Question: I am trying to construct a dependency wheel like this <URL> for my packages. I have written the following code. But, my wheel is not rendering properly.
'''
<!DOCTYPE html>
<meta charset="utf-8">
<body>
<script src="http://ajax.googleapis.com/ajax/libs/jquery/1.11.2/jquery.min.js"></script>
<script src="http://d3js.org/d3.v3.min.js"></script>
<script src="http://www.redotheweb.com/DependencyWheel/js/d3.dependencyWheel.js"></script>
<script>
<!-- My JSON is in following style -->
json = JSON.parse('{"A":["B","C","D","E"],"B":["F"]}
var packageNames = [];
var obj = {}
var matrix = [];
for (var key in json) {
if (json.hasOwnProperty(key) && !(key in obj)) {
packageNames.push(key);
obj[key] = true;
}
json[key].forEach(function (neighbor) {
if (!(neighbor in obj)) {
packageNames.push(neighbor);
obj[neighbor] = true;
}
});
}
for (var package of packageNames) {
matrix[packageNames.indexOf(package)] = [];
if (json[package] != null) {
json[package].forEach(function (neighbor) {
matrix[packageNames.indexOf(package)][packageNames.indexOf(neighbor)] = 1;
});
}
}
console.log(matrix);
console.log(packageNames);
jQuery(function () {
var chart = d3.chart.dependencyWheel();
d3.select('#chart_placeholder')
.datum({
packageNames: packageNames,
matrix: matrix
})
.call(chart);
});
</script>
<div id="chart_placeholder"></div>
'''
What I am seeing?

Besides, I am getting following errors in my console:
'Error: Invalid value for <path> attribute d="MNaN,NaNA200,200 0 0,1 NaN,NaNQ 0,0 NaN,NaNA200,200 0 0,1 NaN,NaNQ 0,0 NaN,NaNZ"'
'Error: Invalid value for <path> attribute transform="rotate(NaN)"'
Could somebody please help me out here?
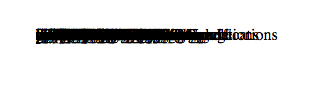
Answer: The problem is in the way you're creating the 'matrix' array. You put the '1''s in the right places, but 'matrix' needs to be a square matrix (<URL> so the rest of the values should be '0''s. Your 'matrix' looks like this:

As a fix, I've created a 0-filled 'matrix_row', the length of 'packageNames', which can be added as you loop through each 'package':
'''
// Define a new array, padded with zeros
var matrix_row = Array.apply(null, new Array(packageNames.length)).map(Number.prototype.valueOf,0);
for (var package of packageNames) {
// Then add this 0-filled row for each package to create a square matrix
matrix[packageNames.indexOf(package)] = matrix_row;
if (json[package] != null) {
// And now replace some of those 0s with 1s
json[package].forEach(function (neighbor) {
matrix[packageNames.indexOf(package)][packageNames.indexOf(neighbor)] = 1;
});
}
}
'''
Here's a working plunk: <URL>